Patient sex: M
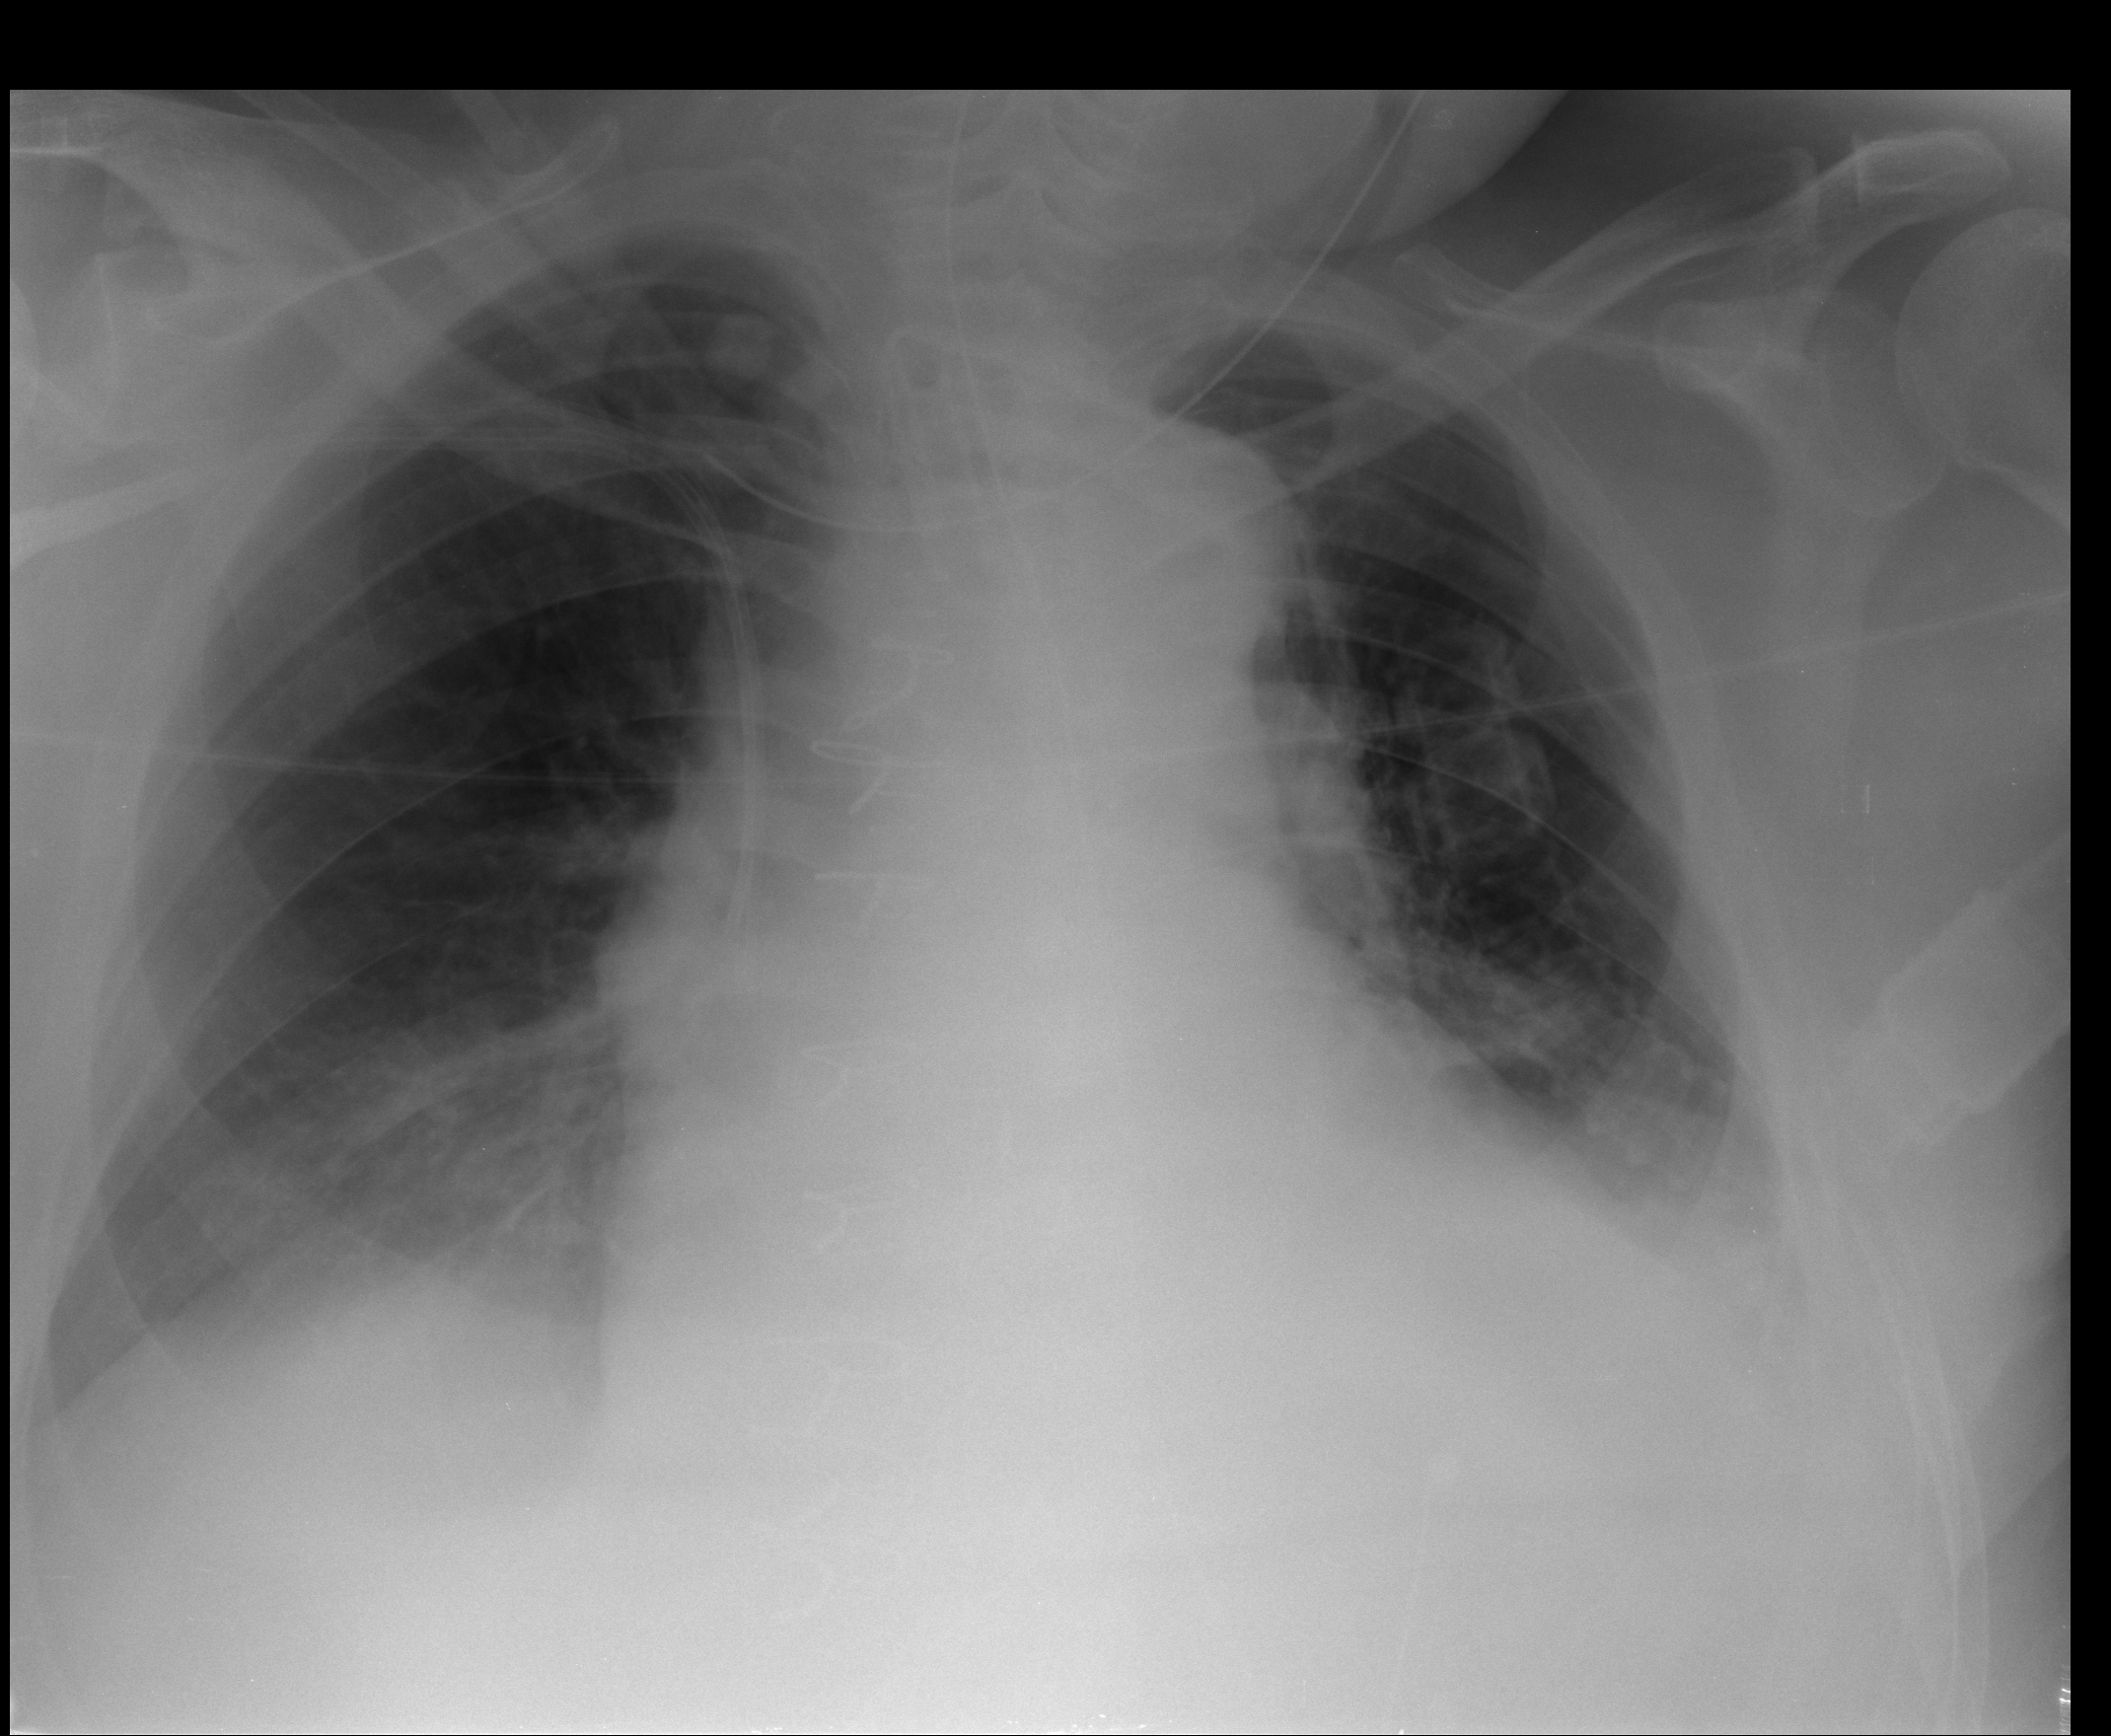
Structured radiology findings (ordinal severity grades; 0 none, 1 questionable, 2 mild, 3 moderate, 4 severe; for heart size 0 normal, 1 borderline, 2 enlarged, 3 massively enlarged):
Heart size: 2
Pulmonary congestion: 0
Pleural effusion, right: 1
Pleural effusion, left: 2
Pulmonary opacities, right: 0
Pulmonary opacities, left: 0
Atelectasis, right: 2
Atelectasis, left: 3